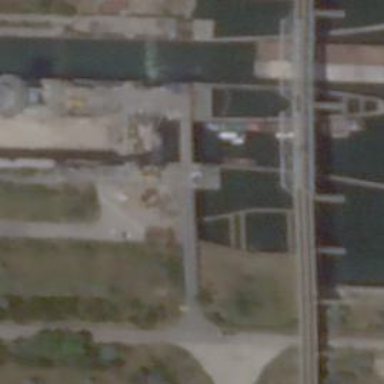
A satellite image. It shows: Lock gate along waterway.